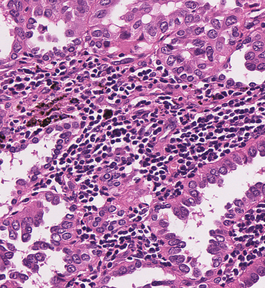
Tumor epithelial tissue: yes
Tumor-associated stroma tissue: yes
Normal tissue: no